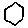
Label: hexagon